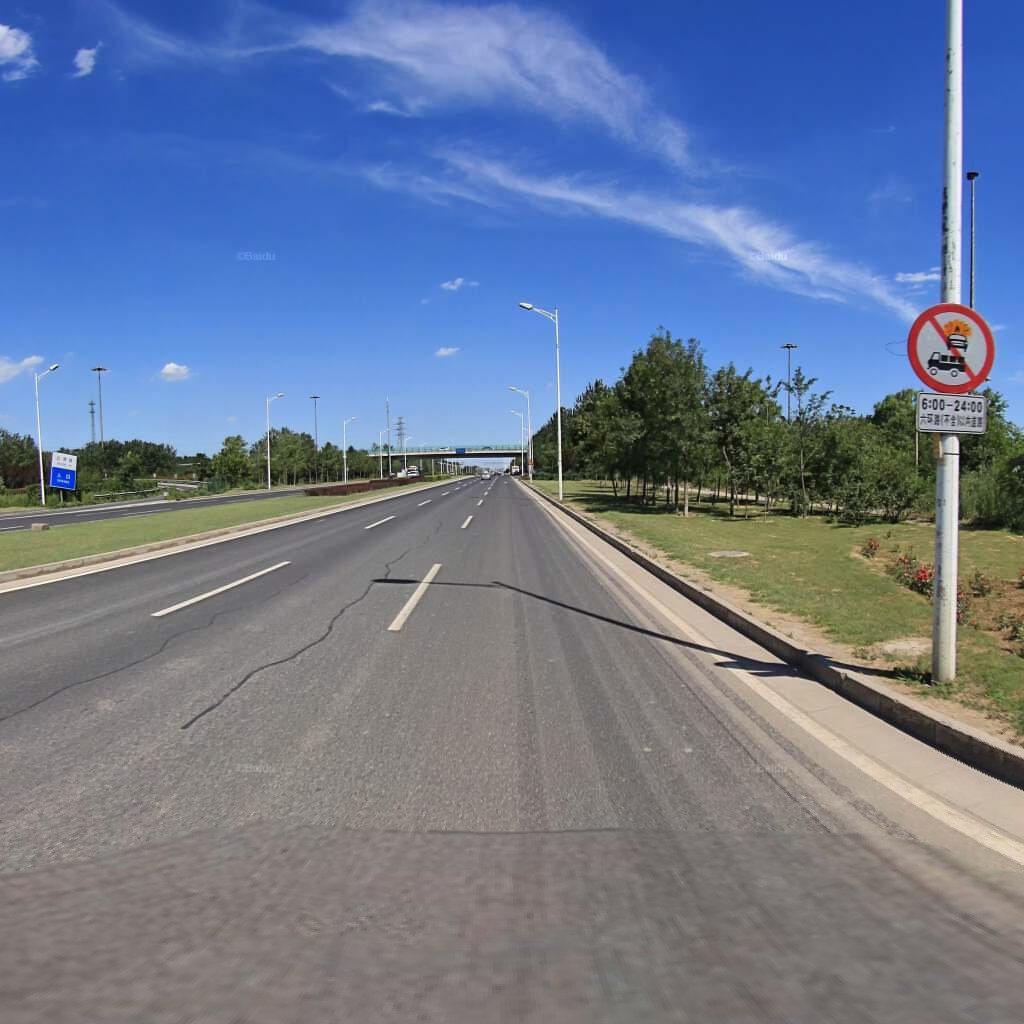
Region: Haidian
Road damage annotations: longitudinal patch, longitudinal patch